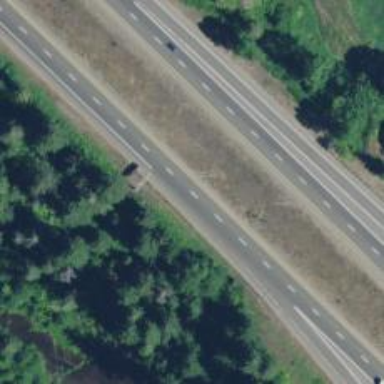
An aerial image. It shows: Motorway junction.